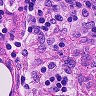
Metastatic tissue present: no